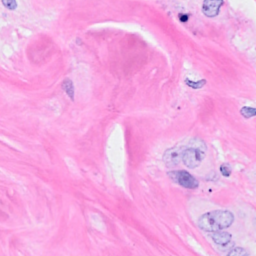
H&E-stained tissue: Breast